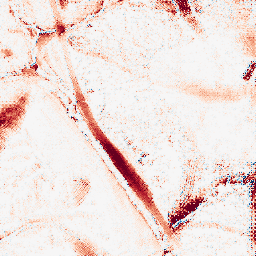
Category: morphological
Decomposition family: morphological_ellipse
Decomposition parameters: operation: opening
width: 30
height: 50
Upsampling method: regularized
Upsampling parameters: scale: 2
lambda_reg: 0.1
Upsampling scale: 2